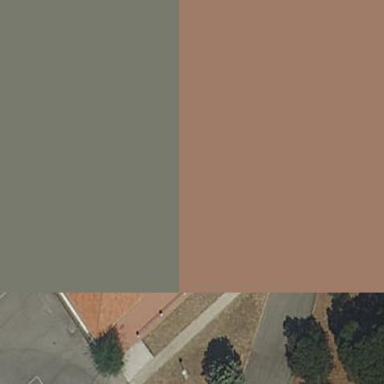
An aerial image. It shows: Hospital building.